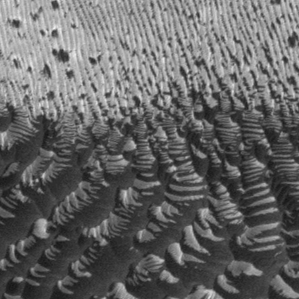
Label: frost